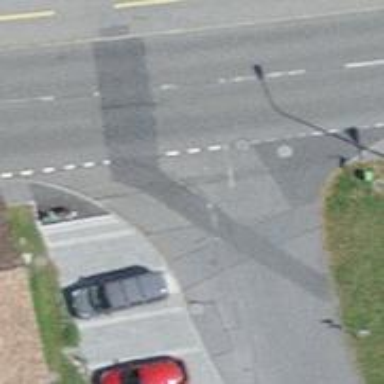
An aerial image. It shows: Road with "give way" sign.